Field crop: maize
Growth stage: 2
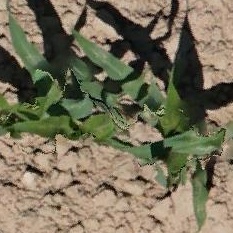
Species: maize